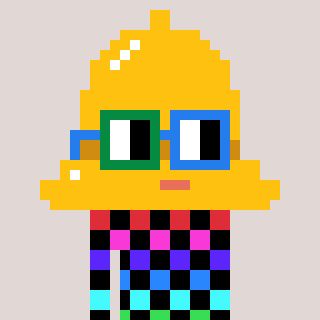
a pixel art character with square green and blue glasses, a bell-shaped head and a gold-colored body on a warm background